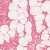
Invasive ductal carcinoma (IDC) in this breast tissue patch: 0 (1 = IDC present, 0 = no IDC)